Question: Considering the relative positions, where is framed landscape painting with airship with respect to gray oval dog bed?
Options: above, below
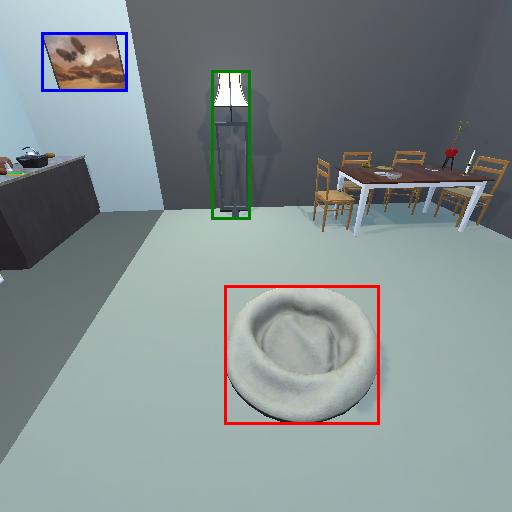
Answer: above